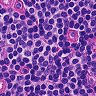
Metastatic tissue present: no